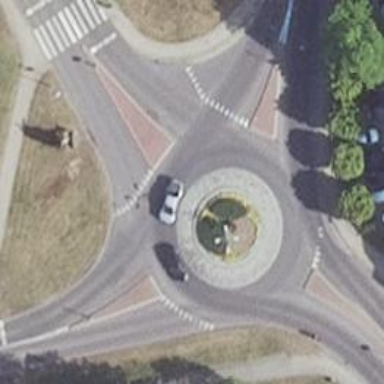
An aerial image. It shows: Tertiary road with asphalt surface leading to roundabout junction.